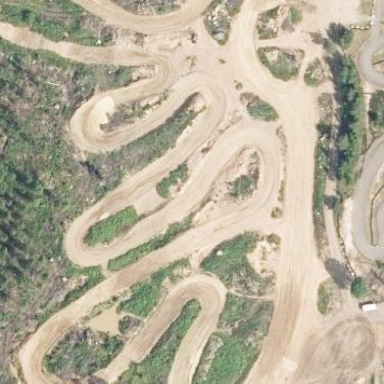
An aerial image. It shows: Motocross raceway road.